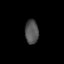
Tissue: skin
Cell type: Epithelial cells
Senescence score: 0.7086
Nuclear area (px): 312
Mean DAPI intensity: 83.413